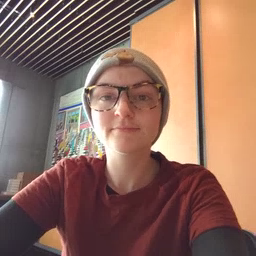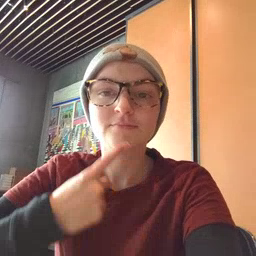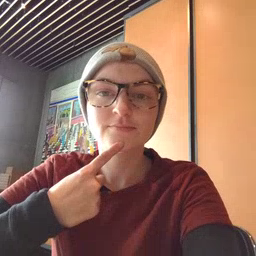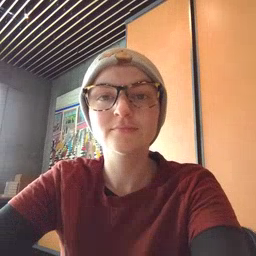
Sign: chin